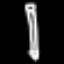
Label: pencil